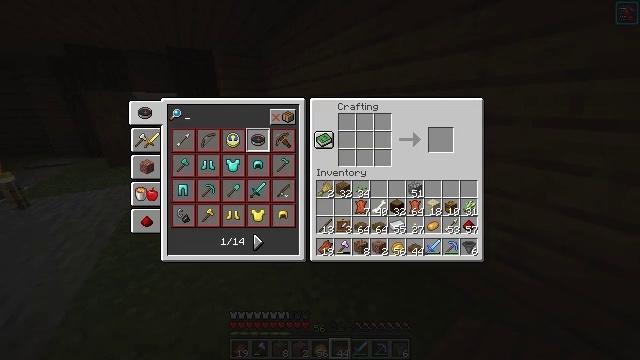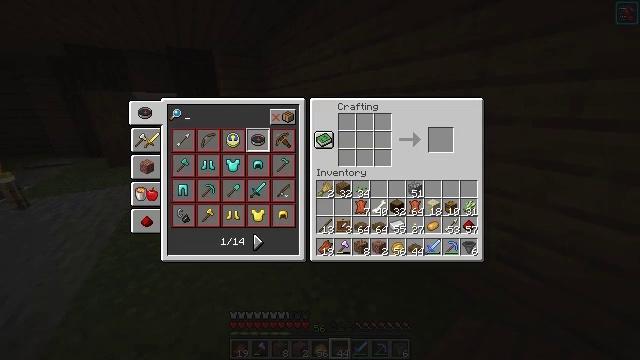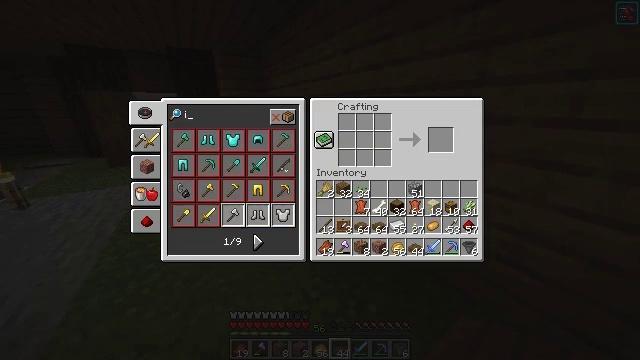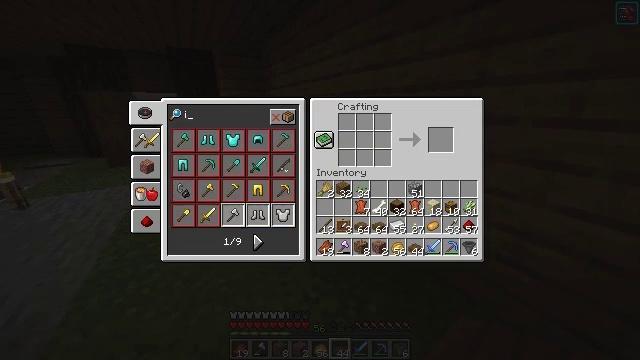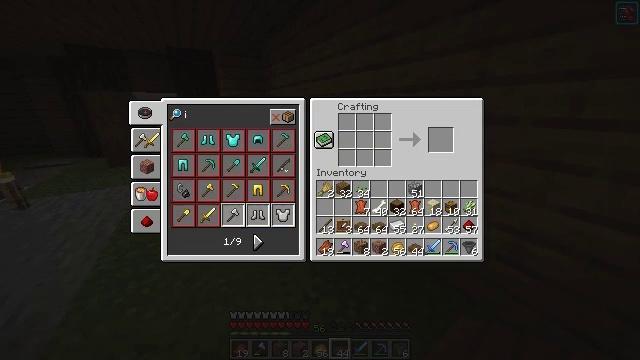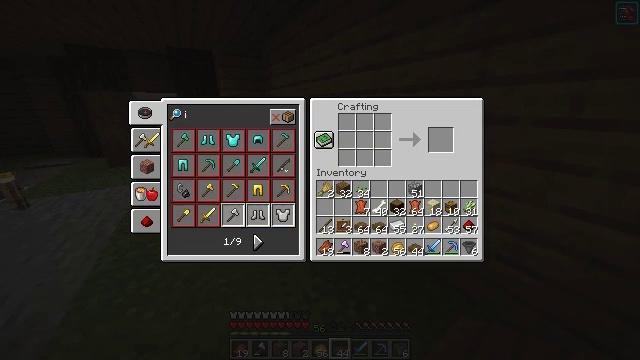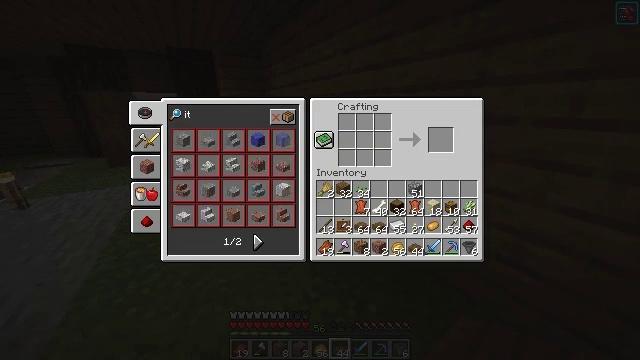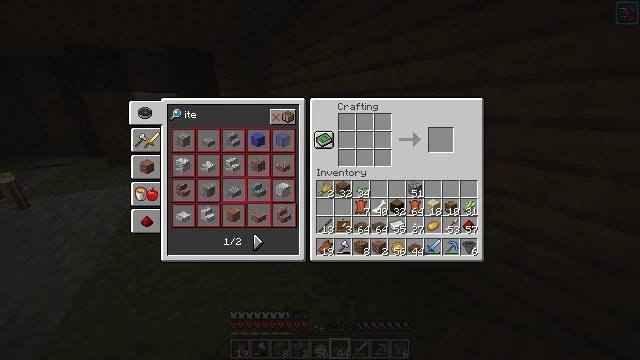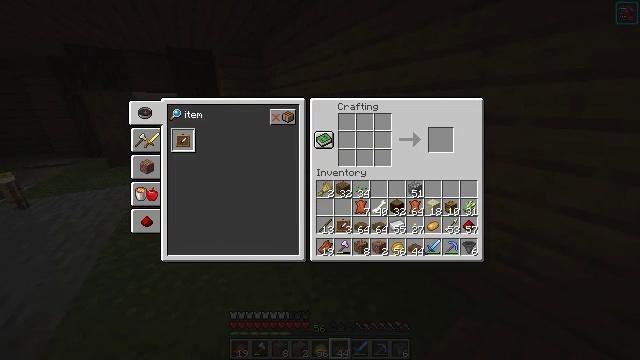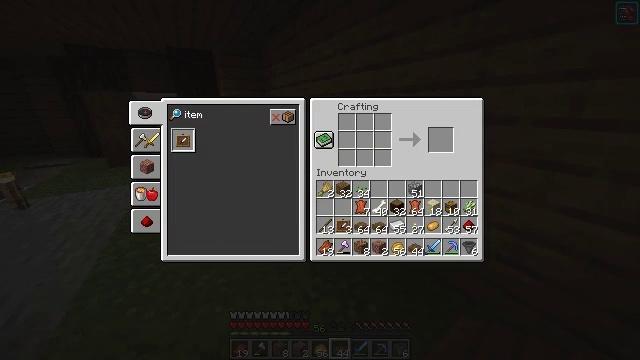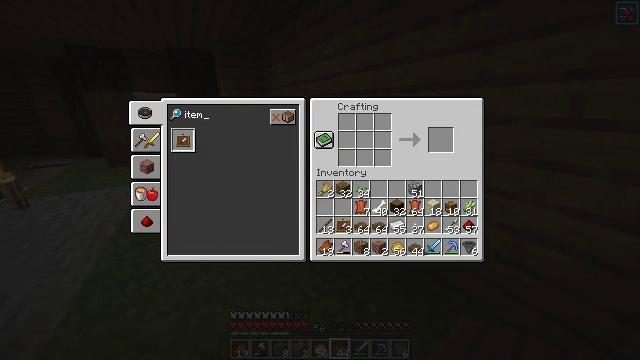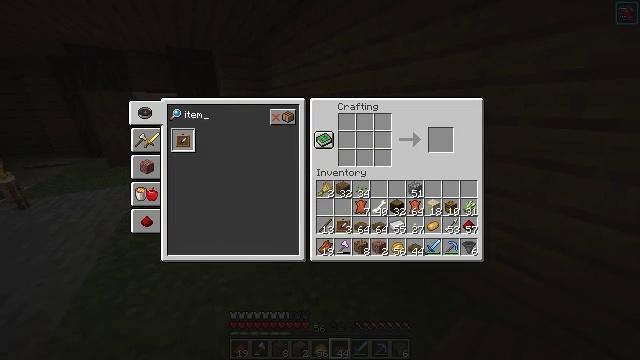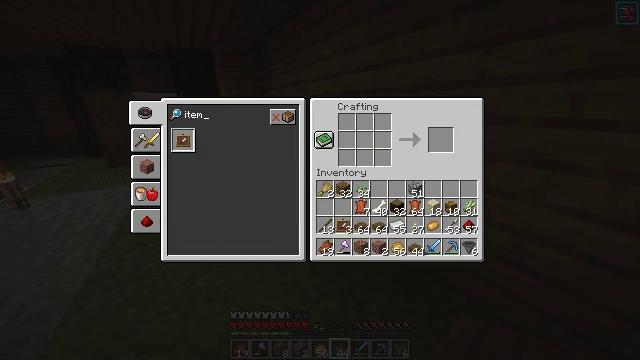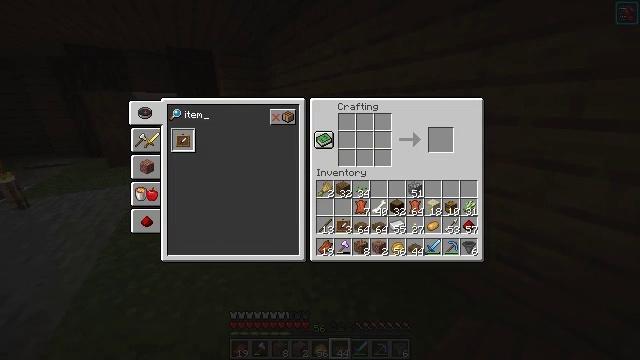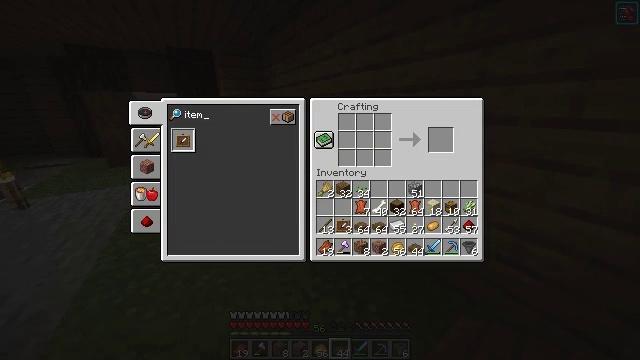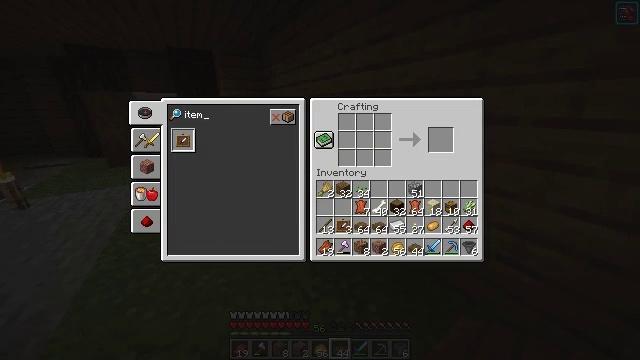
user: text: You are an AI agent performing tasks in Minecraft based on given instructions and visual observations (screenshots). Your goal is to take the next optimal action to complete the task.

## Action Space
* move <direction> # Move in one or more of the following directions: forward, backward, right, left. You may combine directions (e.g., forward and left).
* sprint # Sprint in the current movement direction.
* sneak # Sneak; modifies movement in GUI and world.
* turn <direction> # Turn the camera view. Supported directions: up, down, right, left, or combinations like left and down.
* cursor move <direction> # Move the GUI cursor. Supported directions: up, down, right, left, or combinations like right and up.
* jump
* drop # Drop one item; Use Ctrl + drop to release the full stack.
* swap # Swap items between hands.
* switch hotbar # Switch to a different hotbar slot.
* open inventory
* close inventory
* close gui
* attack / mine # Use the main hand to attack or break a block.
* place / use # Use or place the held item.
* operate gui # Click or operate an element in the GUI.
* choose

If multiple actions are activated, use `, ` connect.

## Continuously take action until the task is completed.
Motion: motion action
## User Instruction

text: Arrange sticks and leather to get an item frame.
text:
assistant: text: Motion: no_op
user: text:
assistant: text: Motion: no_op
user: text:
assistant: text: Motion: no_op
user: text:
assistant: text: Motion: no_op
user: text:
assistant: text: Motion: no_op
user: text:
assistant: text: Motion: no_op
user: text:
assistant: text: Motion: close inventory
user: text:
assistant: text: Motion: close inventory
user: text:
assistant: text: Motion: open gui
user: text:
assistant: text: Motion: no_op
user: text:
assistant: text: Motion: no_op
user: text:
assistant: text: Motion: no_op
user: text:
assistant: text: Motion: no_op
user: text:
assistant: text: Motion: no_op
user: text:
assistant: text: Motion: no_op
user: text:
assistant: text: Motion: no_op
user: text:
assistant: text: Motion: sneak, cursor move left and down
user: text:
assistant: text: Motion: sneak, cursor move left
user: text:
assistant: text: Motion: sneak, cursor move left
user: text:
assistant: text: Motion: sneak, operate gui
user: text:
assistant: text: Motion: sneak, operate gui
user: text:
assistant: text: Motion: sneak
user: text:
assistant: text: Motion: sneak
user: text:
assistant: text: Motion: sneak
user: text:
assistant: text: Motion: sneak, cursor move right and up
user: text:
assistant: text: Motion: sneak, cursor move right
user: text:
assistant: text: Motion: sneak, cursor move right
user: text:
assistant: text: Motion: sneak
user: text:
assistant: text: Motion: sneak, cursor move left
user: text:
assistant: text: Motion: sneak, cursor move left